Question: Standard ListView widget automatically generates a kind of sorter by having the '{sorter}' section in its '$layout' property. However, I need a more sophisticated sorter with a custom template for my product list.

Essentially I need to be able to:
1. Sort the list by several fields (popularity, newness, price, etc.)
2. Select how many entries per page to show (12, 50, 100)
3. Switch between two different view templates (more/less product information)
At this point I am trying to understand if I need to create a class descendant from 'ListView' or I can configure the properties of the existing classes.
What is the best practice for implementing something like this?
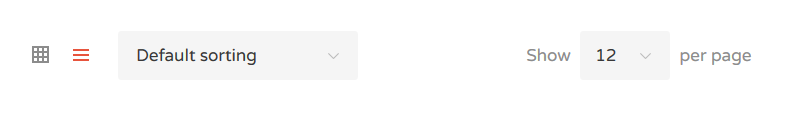
Answer: You can configure 'sorter' like this:
'''
<?= ListView::widget([
'layout' => "{sorter}
{summary}
{items}
{pager}", // Add sorter to layout because it's turned off by default
'sorter' => [
// ...
],
]) ?>
'''
See available properties in official documentation to <URL>.
But there is no options for styling, so you need another soultion (by default the sorter is just 'ul').
You have two options here.
You can create custom class that extends from 'yii\widgets\LinkSorter' and override 'renderSortLinks()' method which is responsible for rendering html.
Then replace default 'sorter' in your 'ListView':
'''
<?= ListView::widget([
'sorter' => [
'class' => CustomLinkSorter::className(),
],
]) ?>
'''
But I recommend using another method. Don't include the '{sorter}' in 'layout', and just create your own custom sorter that fit your needs. Put in inside common form and give the name 'sort' to select. You are still can configure attributes list and other options in config to sorter.
Also you need give values to select options like this:
'popularity' - order by popularity (asc),
'-popularity' - order by popularity (desc).
As I remember Yii 2 does not have built-in options to generate such select. You should do this by yourself. Create the select box, give it the name 'per-page' in common form (this is default name for limiting amount of records on one page). The names and values of select correspond necessary count.
At first you need override default values of <URL> in your 'dataProvider' before passing it to 'ListView':
'''
$dataProvider->pagination = [
'defaultPageSize' => 12,
'pageSizeLimit' => [12, 100],
],
'''
Then just pass it to 'ListView':
'''
<?= ListView::widget([
'dataProvider' => $dataProvider,
]) ?>
'''
Also check this <URL>, maybe you found it useful.
It can be solved like this. Because there is only two templates, you can add to your form parameter called something like 'advanced-view'. So the basic template appears when this parameter is not set or equals '0', and the advanced template corresponds the value '1'.
In 'ListView' you can switch them depending on the value / existence of this GET parameter:
'''
<?= ListView::widget([
'itemView' => Yii::$app->request->get('advanced-view') ? '_advanced-view' : '_basic-view',
]) ?>
'''